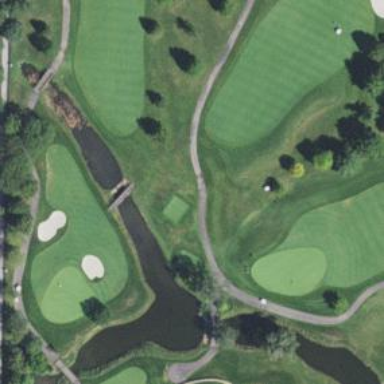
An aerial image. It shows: Path on bridge over golf course.